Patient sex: M
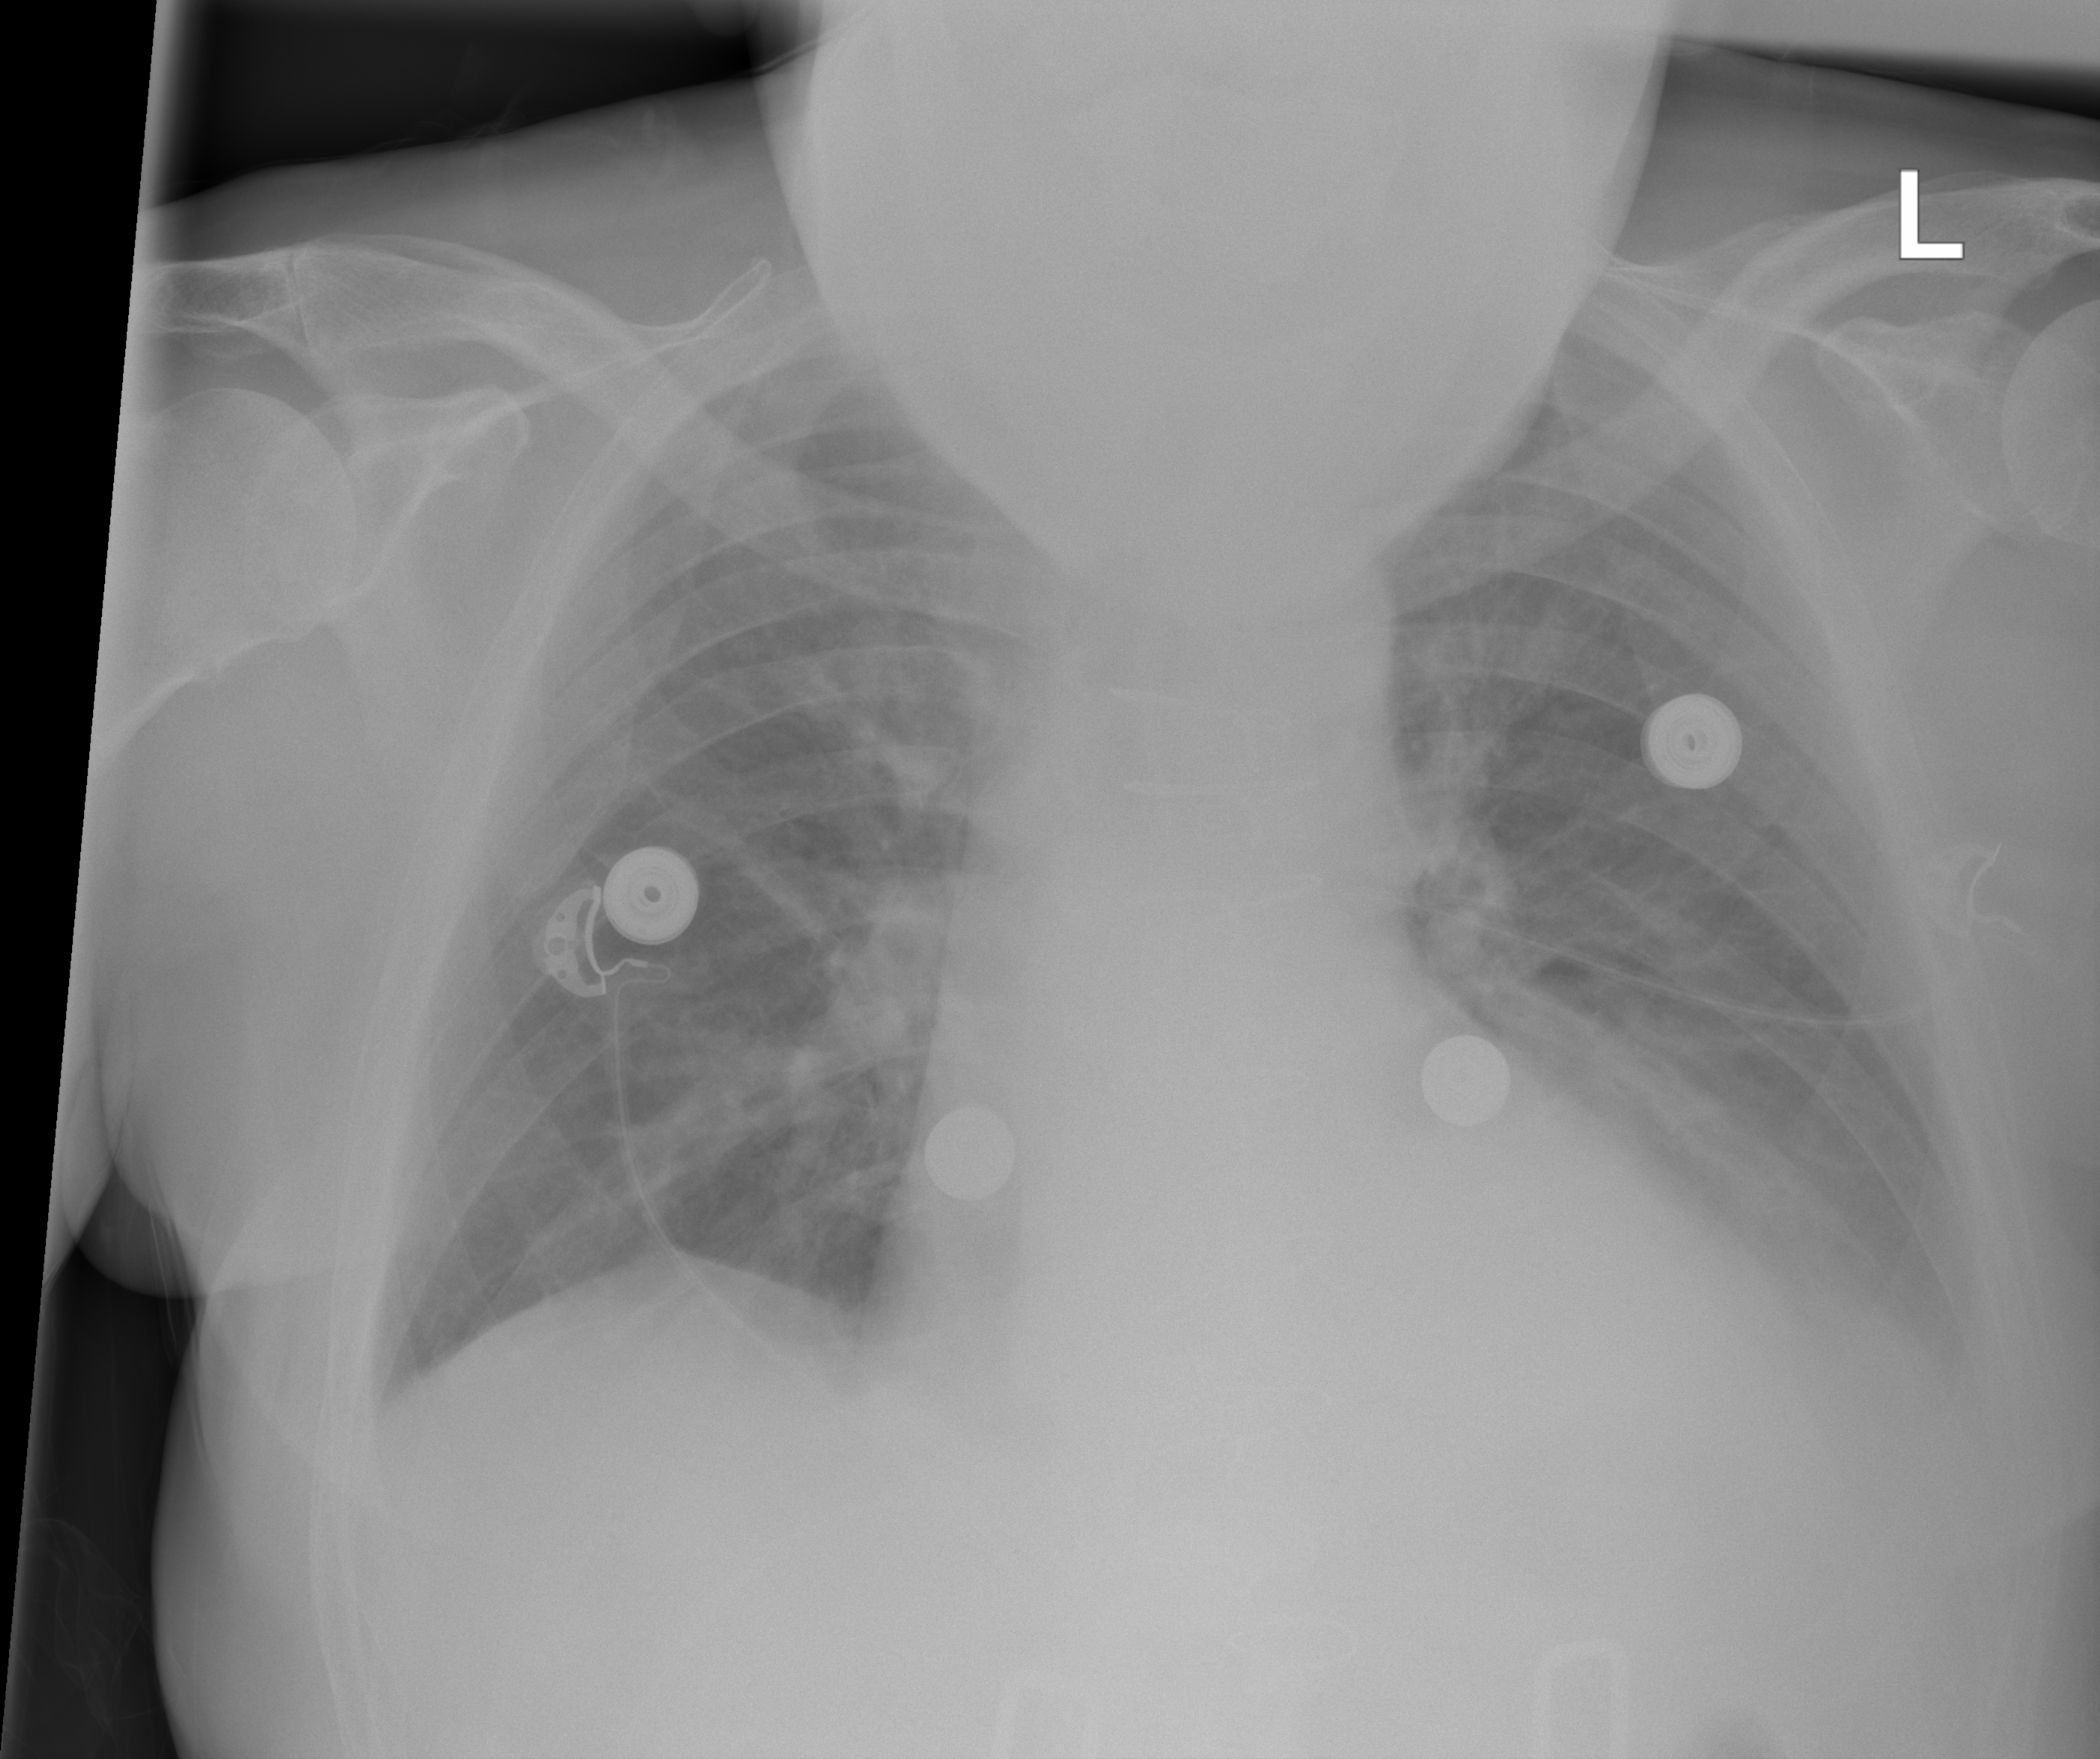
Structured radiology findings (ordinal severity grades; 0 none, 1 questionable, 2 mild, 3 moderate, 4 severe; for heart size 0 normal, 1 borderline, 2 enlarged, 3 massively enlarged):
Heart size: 2
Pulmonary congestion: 0
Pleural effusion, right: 0
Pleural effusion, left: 2
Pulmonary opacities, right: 0
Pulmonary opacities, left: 0
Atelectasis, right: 0
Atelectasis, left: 2